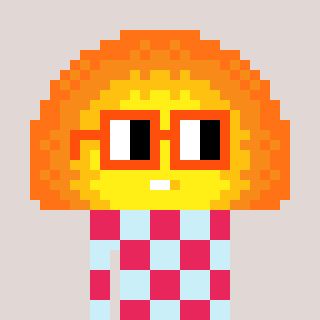
a pixel art character with square orange glasses, a sunset-shaped head and a cold-colored body on a warm background